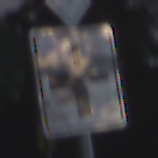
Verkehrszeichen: VerlaufVorfahrtsstrasse1
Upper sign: Vorfahrtsstrasse
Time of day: Night
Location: Outdoor (Suburban)
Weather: PartlyCloudy
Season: NotSpecified
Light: Artificial